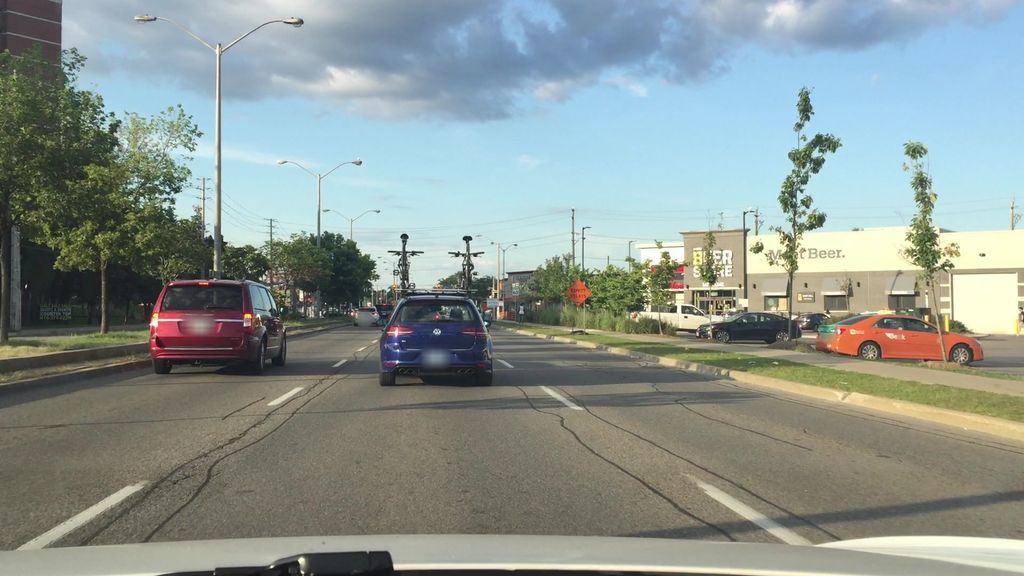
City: toronto